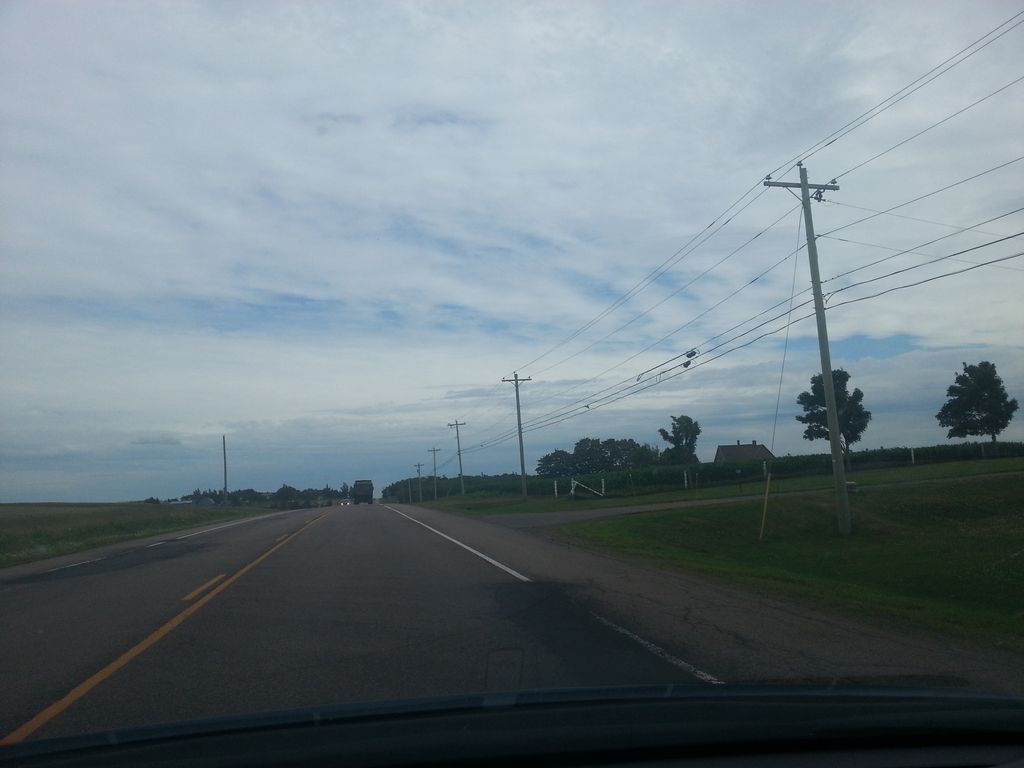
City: charlottetown